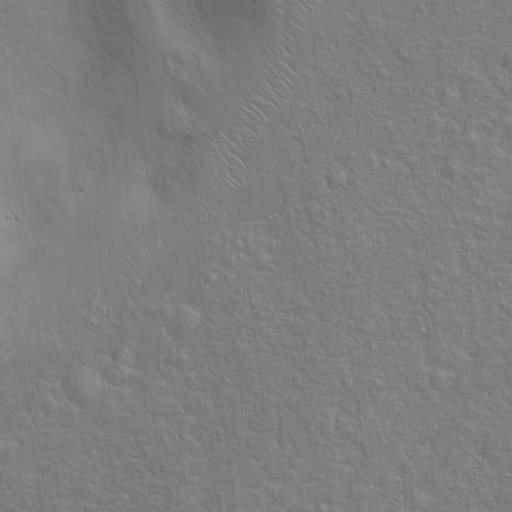
Classes present: Background, Cone